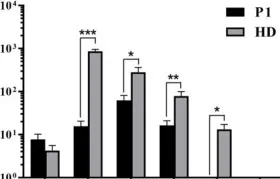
Functional analysis of 818del4 mutated IFNgammaR1 and study of patient's DCs. IFN-alpha.
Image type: pathology (immunostaining)